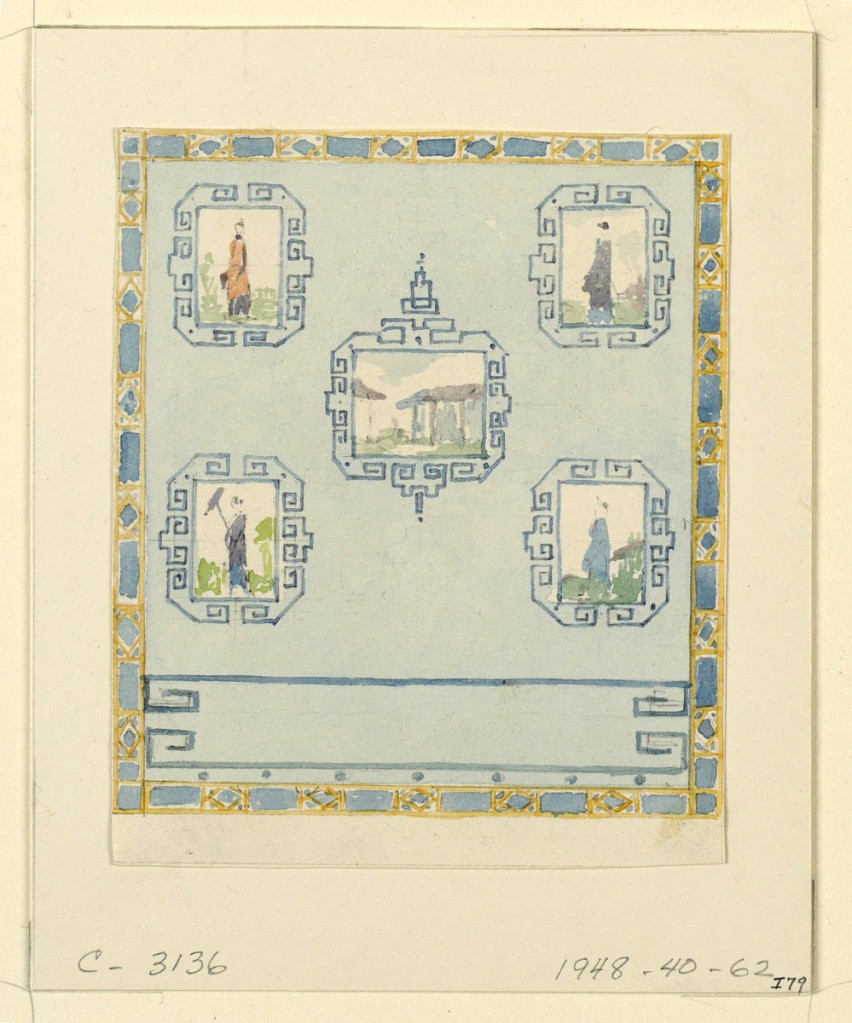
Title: Wall Decoration, Blue (South) Drawing Room
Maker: Frederick Crace, English, 1779–1859
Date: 1815–22
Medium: Brush and watercolor over graphite on white wove paper
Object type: Drawing
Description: Vertical rectangle. Design for the Royal Pavilion, Brighton. A design for a wall panel, showing five paintings of Chinese scenes and figures, enclosed in lattice-work.

Original album associated with this collection still exists.  See 1948-40-1 accessory